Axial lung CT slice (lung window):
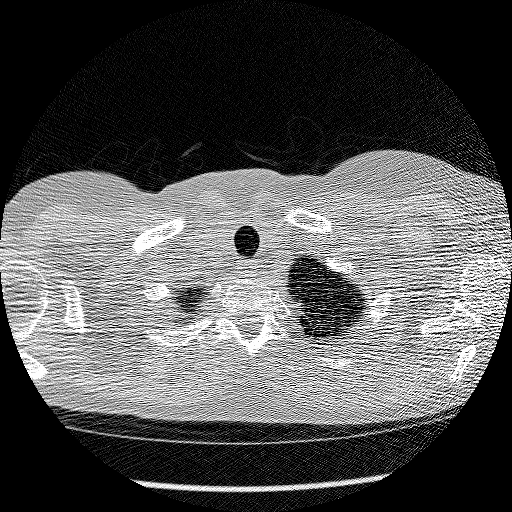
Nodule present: no